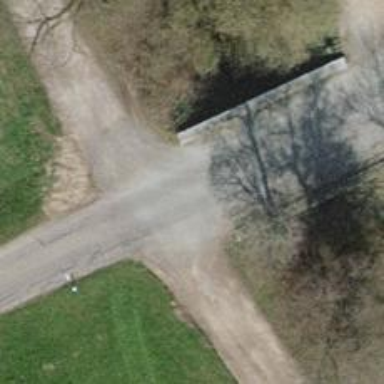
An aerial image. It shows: Unclassified road on asphalt surface with bridge.